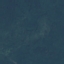
Label: Forest